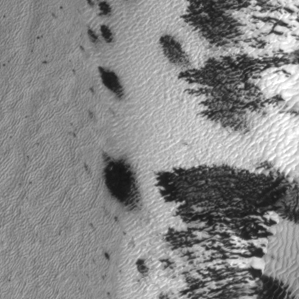
Label: frost